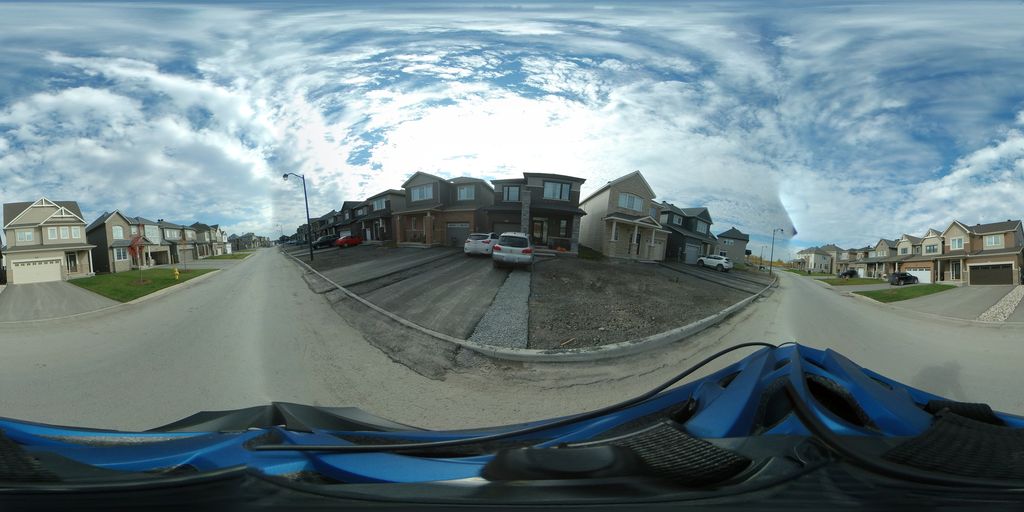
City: ottawa-gatineau